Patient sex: M
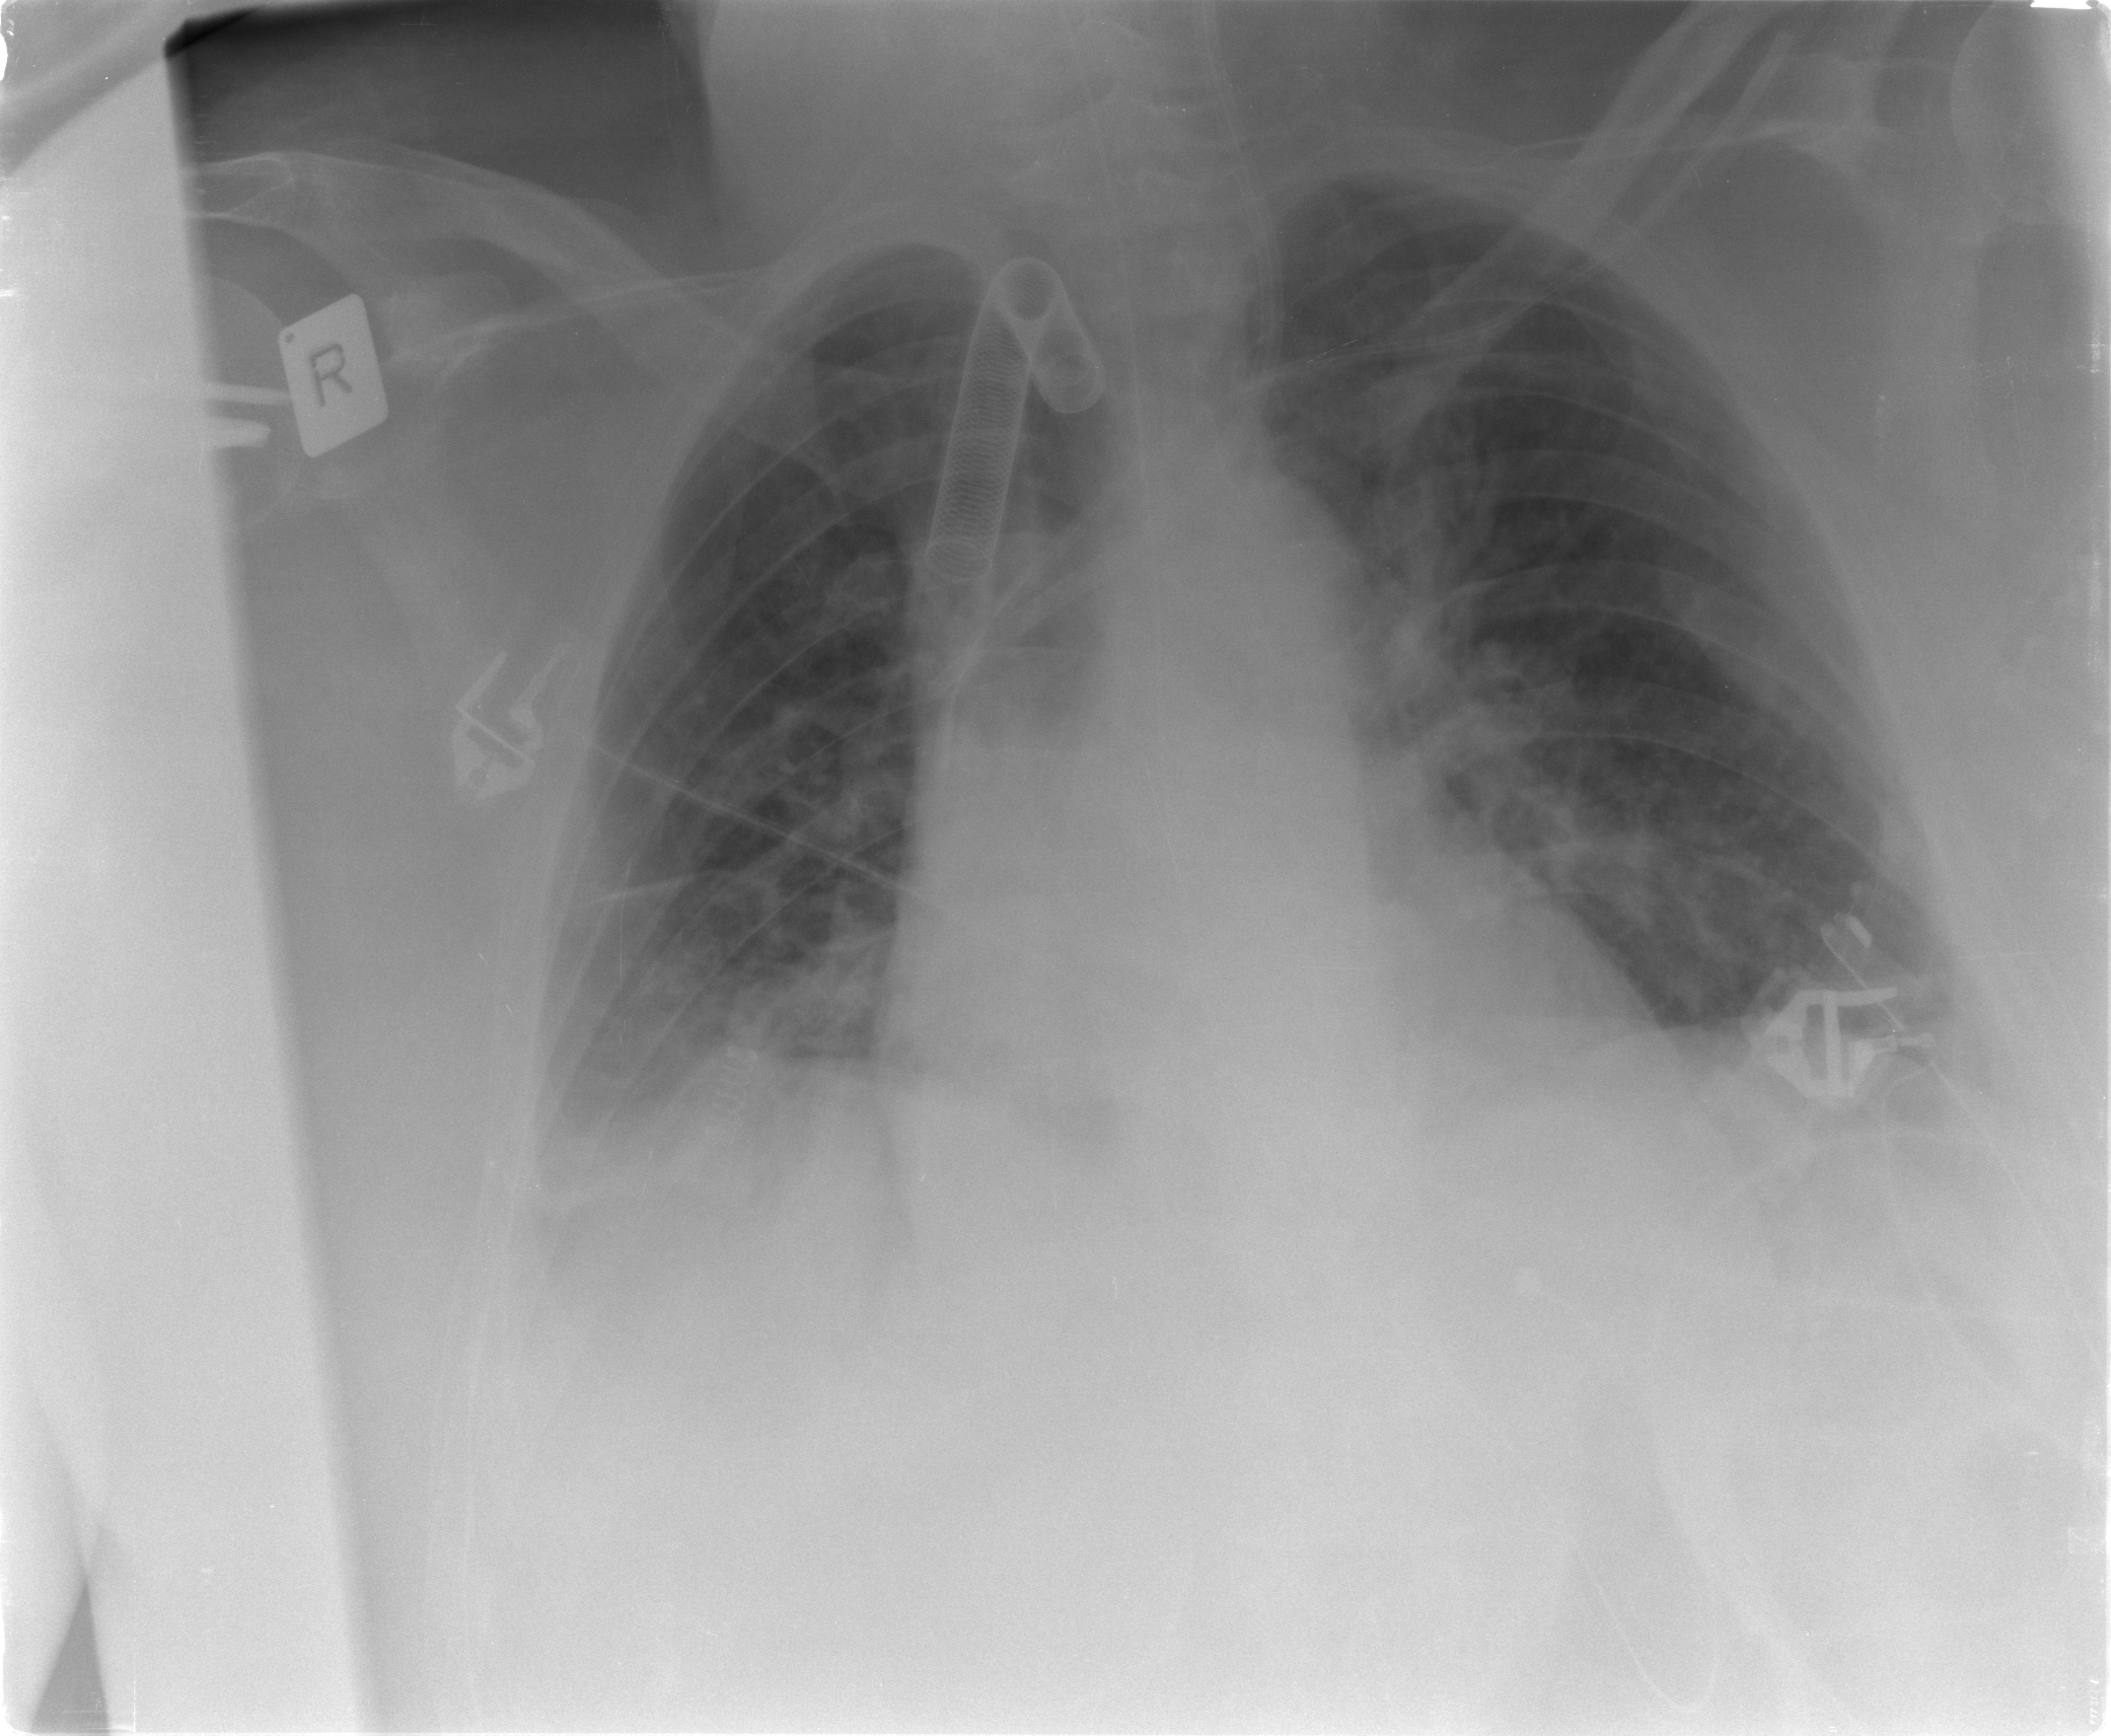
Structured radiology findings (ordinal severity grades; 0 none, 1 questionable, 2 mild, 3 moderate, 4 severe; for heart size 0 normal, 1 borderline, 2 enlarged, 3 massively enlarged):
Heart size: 2
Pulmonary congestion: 2
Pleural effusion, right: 2
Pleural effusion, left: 2
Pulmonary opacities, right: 2
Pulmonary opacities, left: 2
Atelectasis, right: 2
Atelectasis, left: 2